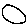
Label: moon